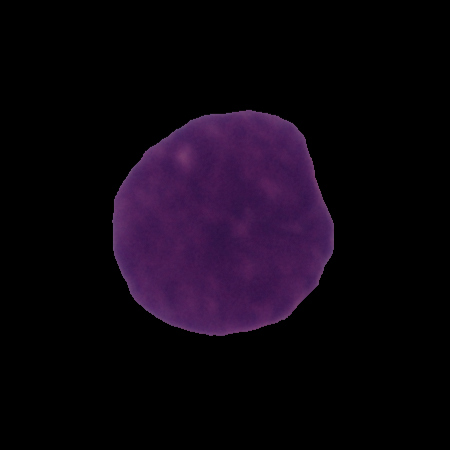
Label: cancer